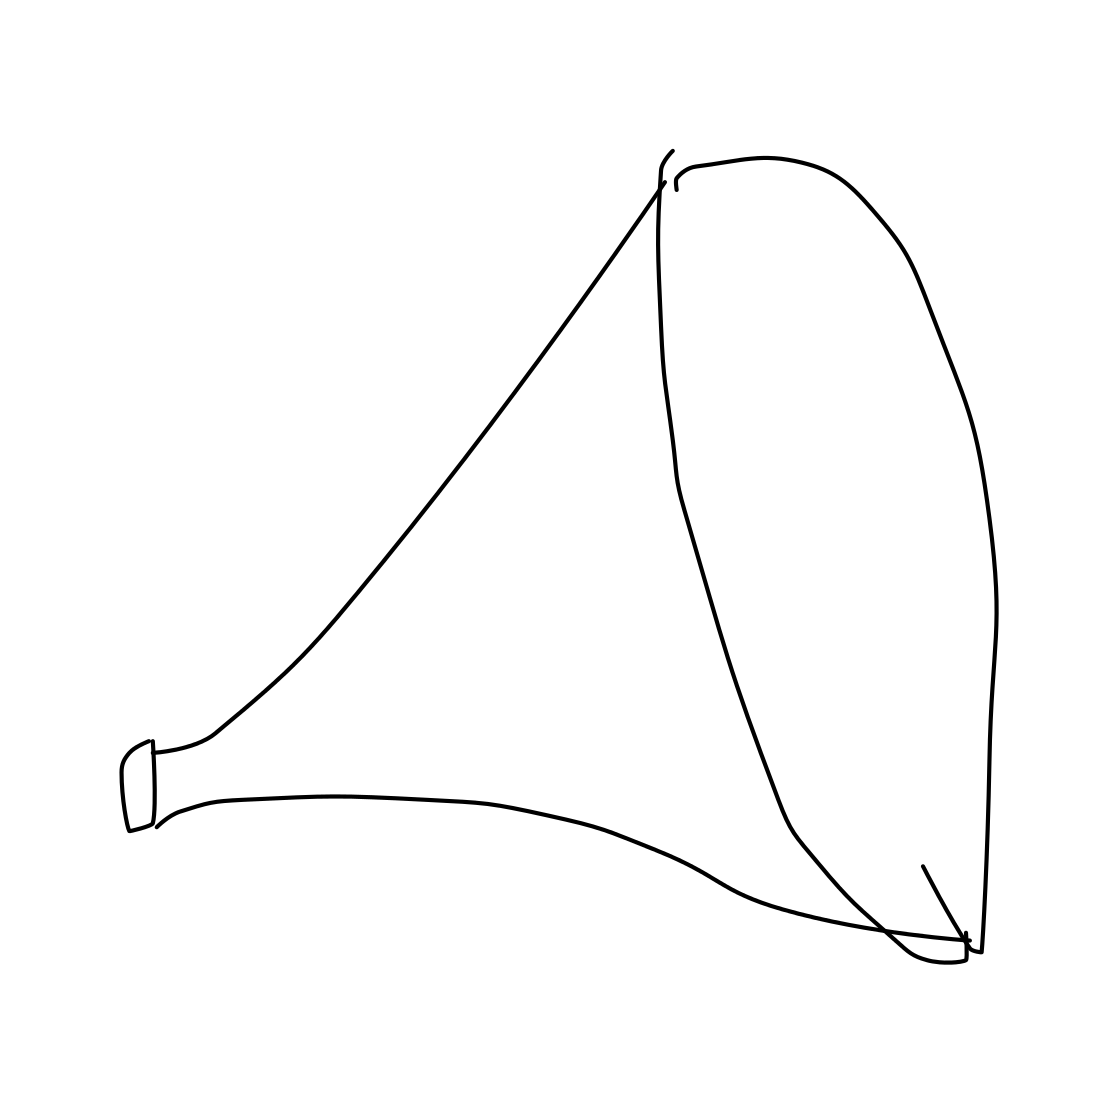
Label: loudspeaker